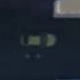
Vehicle type: Taxi